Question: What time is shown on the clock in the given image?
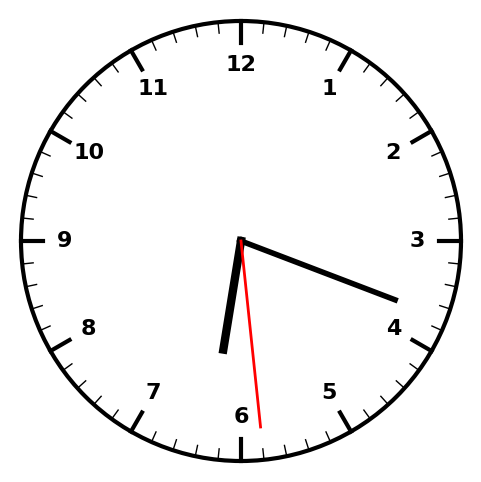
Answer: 06:18:29